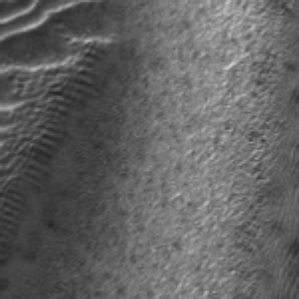
Label: frost